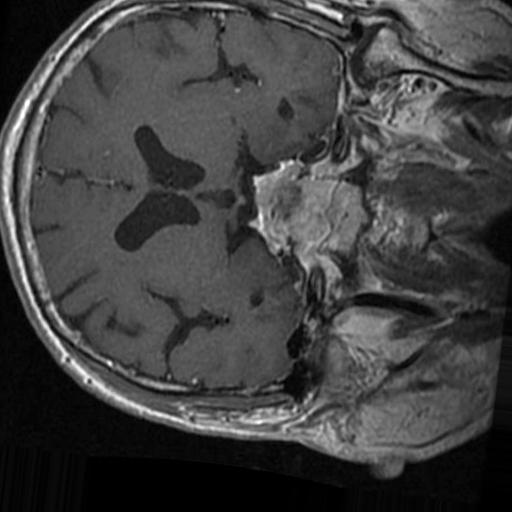
Label: brain_tumor